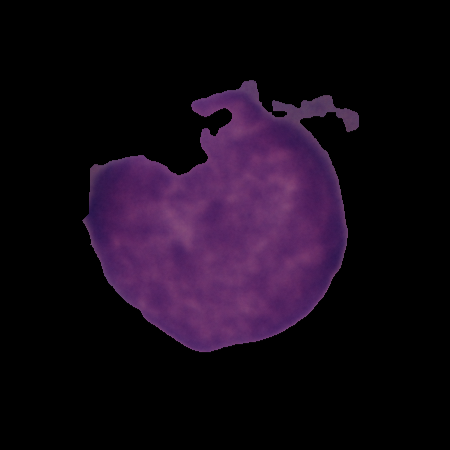
Label: cancer